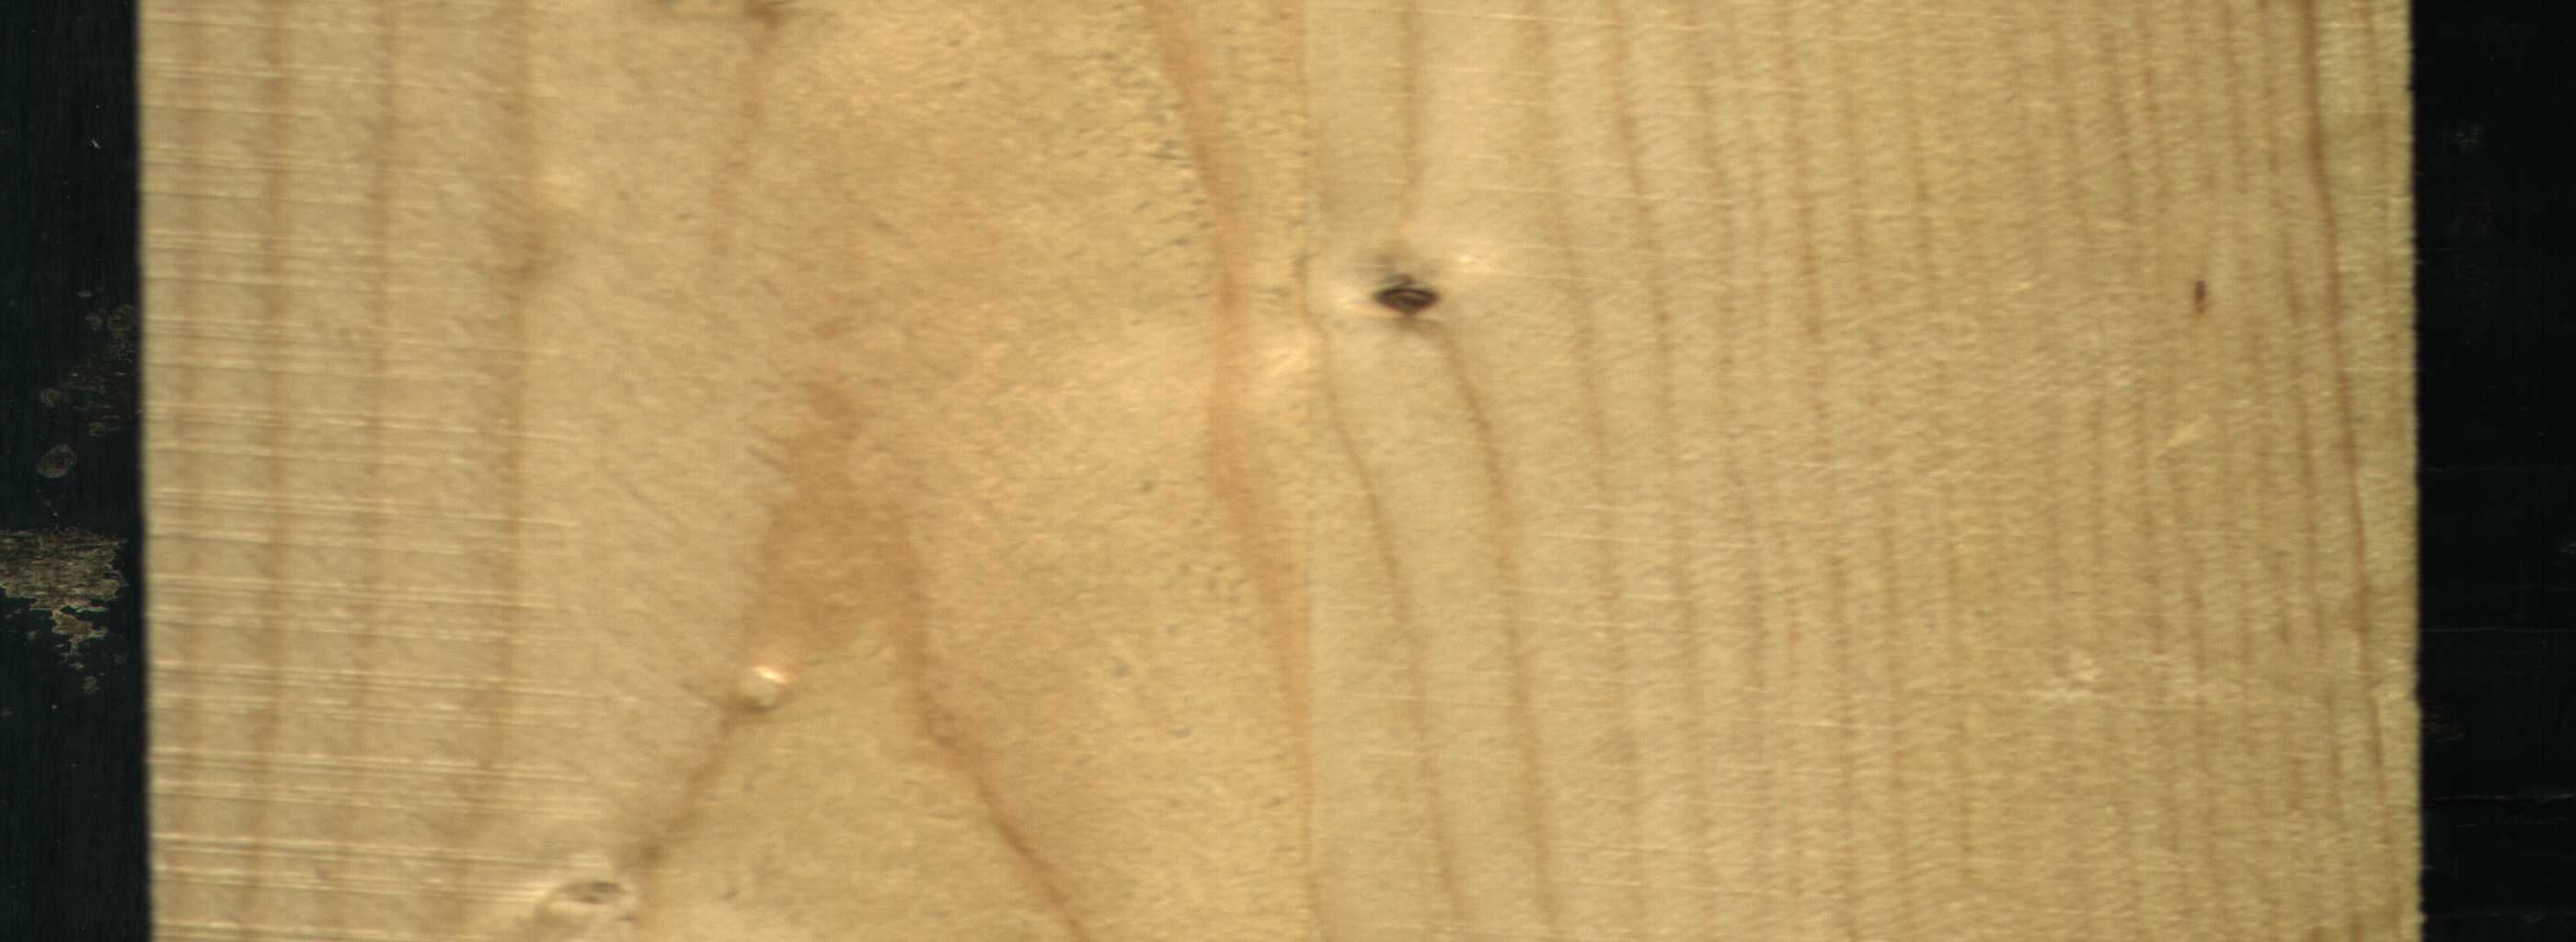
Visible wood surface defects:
Live_Knot
Live_Knot